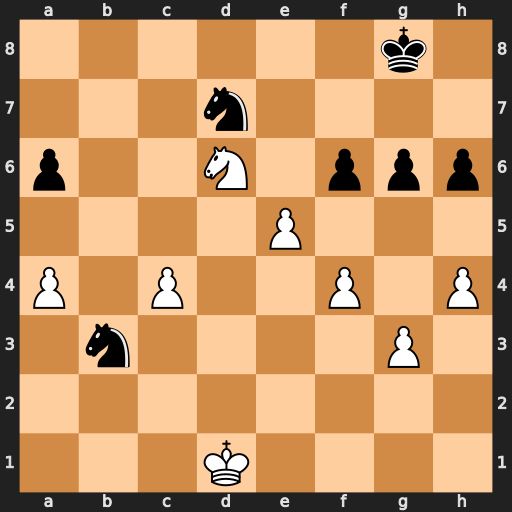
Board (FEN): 6k1/3n4/p2N1ppp/4P3/P1P2P1P/1n4P1/8/3K4
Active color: w
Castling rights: -
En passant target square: -
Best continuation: e6 Kf8 exd7